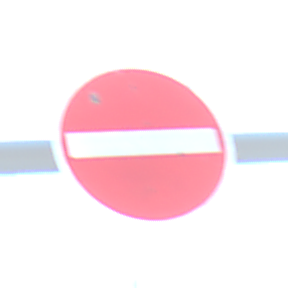
Verkehrszeichen: VerbotDerEinfahrt
Umgebung: Outdoor, Suburban
Tageszeit: MorningAfternoon
Wetter: Clear
Licht: Natural
Jahreszeit: NotSpecified
Kontrast: HighContrast